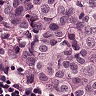
Metastatic tissue present: yes